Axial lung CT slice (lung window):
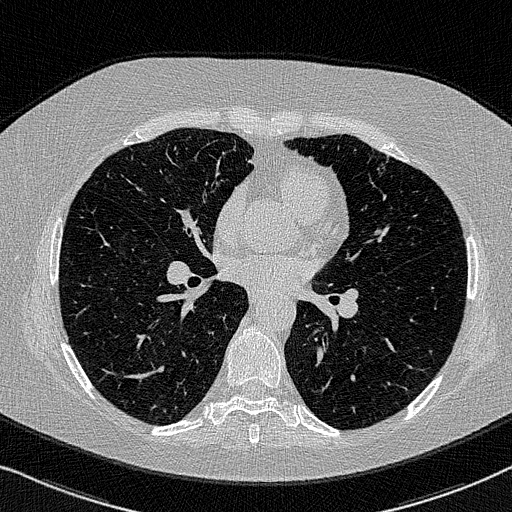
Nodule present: no